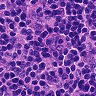
Metastatic tissue present: no